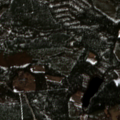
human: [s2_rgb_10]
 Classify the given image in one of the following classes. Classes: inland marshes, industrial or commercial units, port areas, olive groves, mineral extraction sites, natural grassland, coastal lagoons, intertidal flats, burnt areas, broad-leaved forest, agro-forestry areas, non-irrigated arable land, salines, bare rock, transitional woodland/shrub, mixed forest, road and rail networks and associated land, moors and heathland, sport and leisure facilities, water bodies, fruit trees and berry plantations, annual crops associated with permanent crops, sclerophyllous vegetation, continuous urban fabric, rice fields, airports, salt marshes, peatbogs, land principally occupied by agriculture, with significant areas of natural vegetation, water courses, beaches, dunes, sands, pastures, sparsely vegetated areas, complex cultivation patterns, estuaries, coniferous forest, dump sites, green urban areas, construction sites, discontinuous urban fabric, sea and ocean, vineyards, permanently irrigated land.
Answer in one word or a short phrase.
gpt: land principally occupied by agriculture, with significant areas of natural vegetation, coniferous forest, mixed forest, transitional woodland/shrub